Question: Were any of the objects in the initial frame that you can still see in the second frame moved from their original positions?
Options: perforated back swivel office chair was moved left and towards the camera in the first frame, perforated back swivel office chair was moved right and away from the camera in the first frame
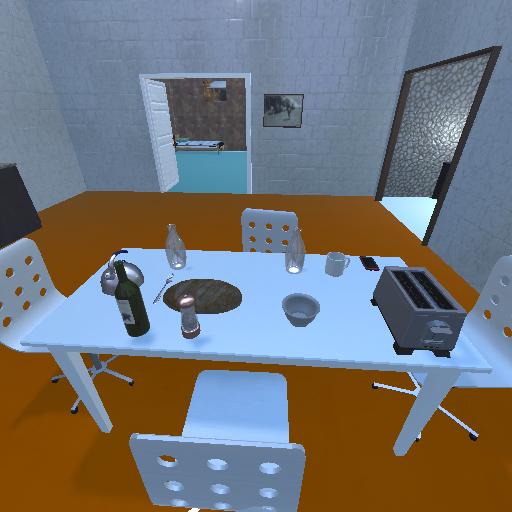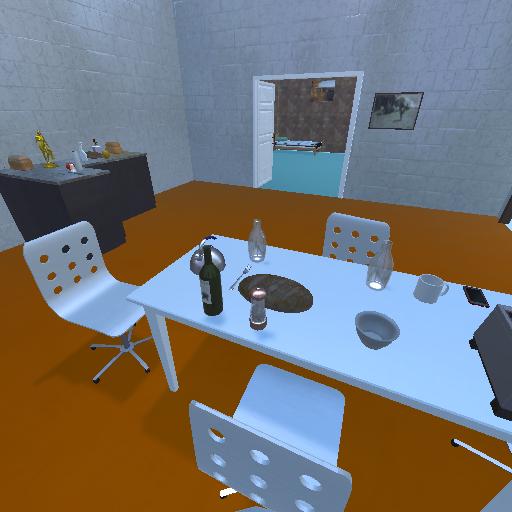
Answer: perforated back swivel office chair was moved left and towards the camera in the first frame